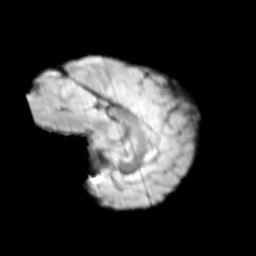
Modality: T2w
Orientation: sagittal
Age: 12
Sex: male
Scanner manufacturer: siemens
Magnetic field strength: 3 T
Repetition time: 3.8 s
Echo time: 0.07 s